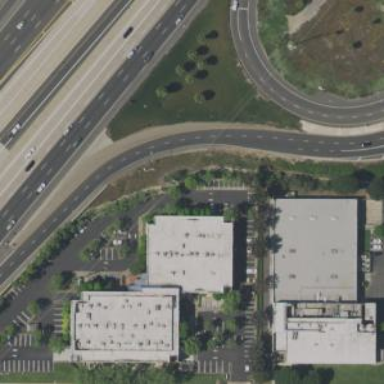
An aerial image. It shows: Commercial building.